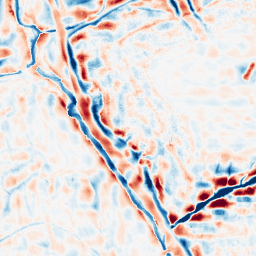
Category: wavelet
Decomposition family: wavelet_dwt
Decomposition parameters: wavelet: db4
level: 4
Upsampling method: cubic_catmull_rom
Upsampling parameters: scale: 4
Upsampling scale: 4